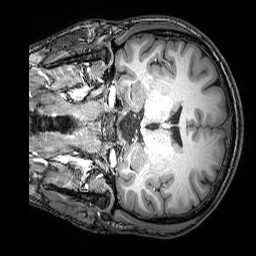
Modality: T1w
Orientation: coronal
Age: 28
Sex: male
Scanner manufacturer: siemens
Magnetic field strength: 3 T
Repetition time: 2.53 s
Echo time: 0.00388 s